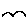
Label: bird